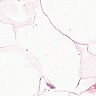
Metastatic tissue present: no